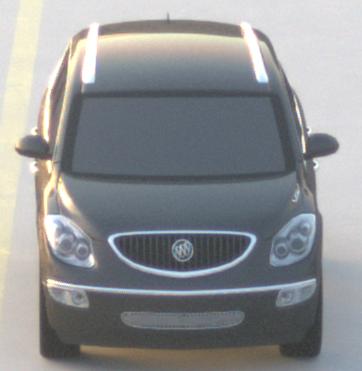
Make: Buick
Model: Enclave
Detailed model: GMT967
Model produced from: 2007
Model produced until: 2017
Doors: 5
Color: gray
Road condition: dry road
Daytime: dawn
Contrast: medium contrast